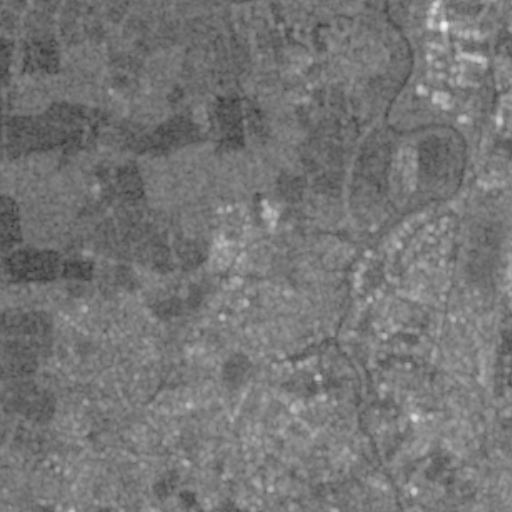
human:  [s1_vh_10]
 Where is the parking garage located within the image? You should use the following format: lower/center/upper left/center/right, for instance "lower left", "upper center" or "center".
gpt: The parking garage is located in the lower center of the image.
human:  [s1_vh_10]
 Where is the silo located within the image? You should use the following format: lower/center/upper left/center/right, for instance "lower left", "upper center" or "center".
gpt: The silo is located in the upper right of the image.
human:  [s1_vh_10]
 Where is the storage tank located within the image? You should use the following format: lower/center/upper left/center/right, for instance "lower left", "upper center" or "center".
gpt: The storage tank is located in the upper right of the image.
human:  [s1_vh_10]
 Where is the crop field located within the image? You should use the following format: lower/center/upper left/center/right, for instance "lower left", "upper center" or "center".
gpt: There is no crop field in the image.

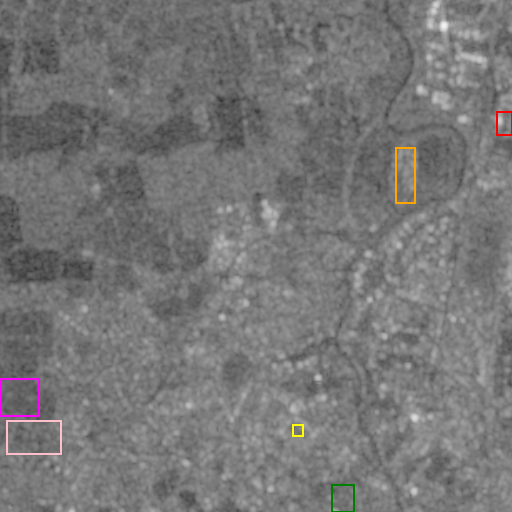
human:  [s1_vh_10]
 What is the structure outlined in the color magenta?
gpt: The structure outlined in magenta is a crop field.
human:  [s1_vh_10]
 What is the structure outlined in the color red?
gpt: The structure outlined in red is a gas station.
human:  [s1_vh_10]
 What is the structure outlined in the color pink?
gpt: The structure outlined in pink is a park.
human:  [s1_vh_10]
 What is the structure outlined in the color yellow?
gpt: The structure outlined in yellow is a parking garage.
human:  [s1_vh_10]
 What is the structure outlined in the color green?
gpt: The structure outlined in green is a parking lot.
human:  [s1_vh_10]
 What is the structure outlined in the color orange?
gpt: The structure outlined in orange is a wastewater plant.
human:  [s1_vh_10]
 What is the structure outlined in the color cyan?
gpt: There is no cyan outline.